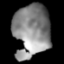
Tissue: lung
Cell type: Epithelial cells
Senescence score: 0.1782
Nuclear area (px): 1865
Mean DAPI intensity: 137.543